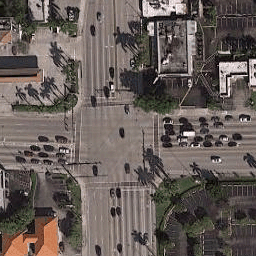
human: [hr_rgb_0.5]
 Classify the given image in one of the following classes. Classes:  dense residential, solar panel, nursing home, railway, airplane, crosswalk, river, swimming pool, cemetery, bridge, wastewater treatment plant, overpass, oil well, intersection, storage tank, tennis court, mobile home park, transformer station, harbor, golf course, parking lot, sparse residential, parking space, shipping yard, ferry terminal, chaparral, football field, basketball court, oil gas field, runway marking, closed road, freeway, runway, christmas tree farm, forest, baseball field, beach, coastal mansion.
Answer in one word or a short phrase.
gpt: intersection